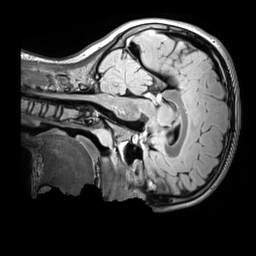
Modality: FLAIR
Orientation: sagittal
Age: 11
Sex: female
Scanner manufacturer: siemens
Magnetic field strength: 3 T
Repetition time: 5 s
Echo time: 0.388 s